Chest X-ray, AP view. Patient: 10 years old, sex F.
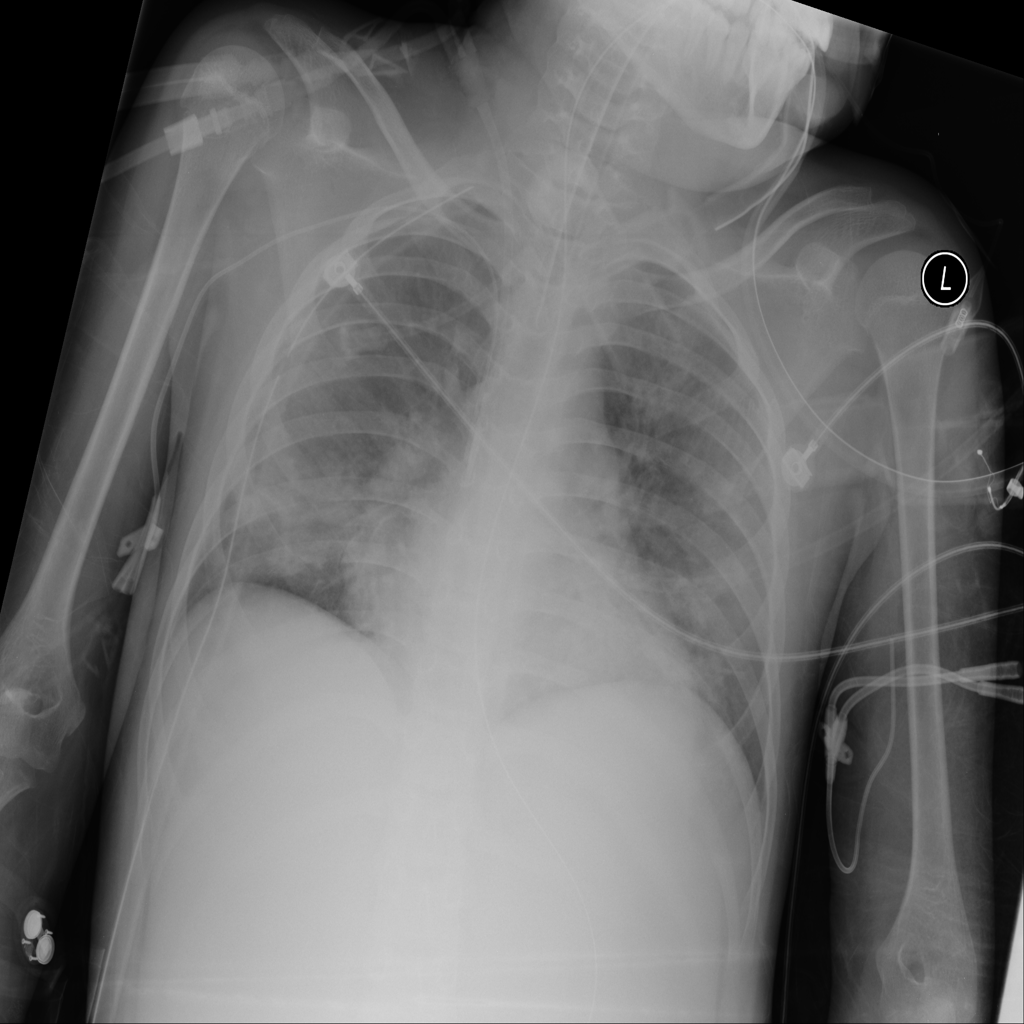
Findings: No Finding